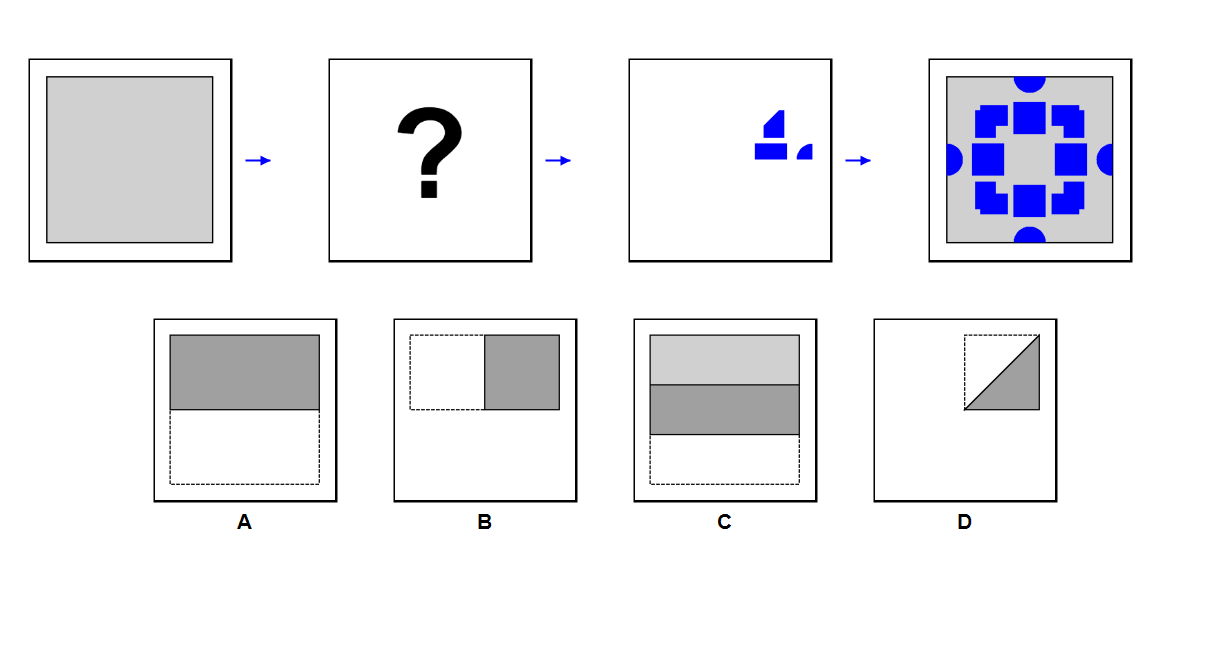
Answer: C